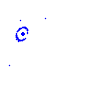
Particle: kaon